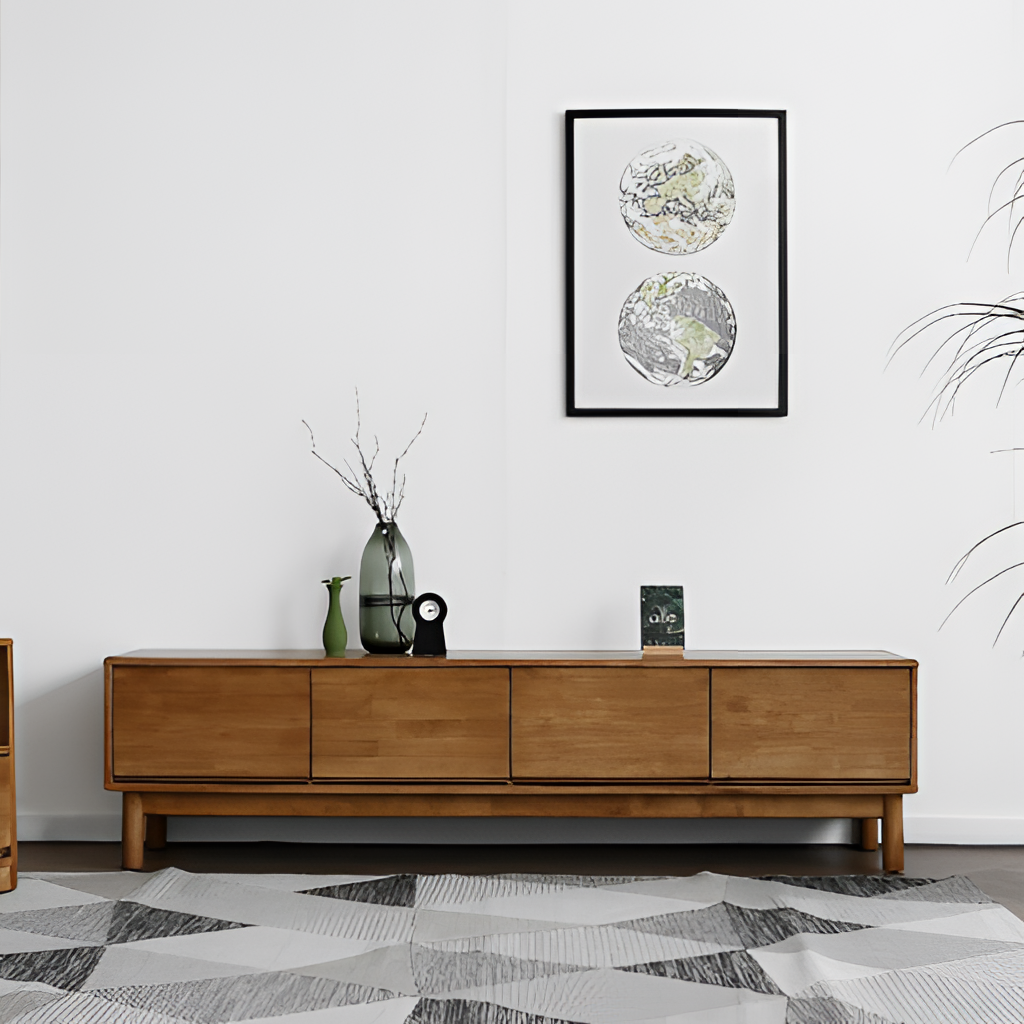
wood sideboard, living room, wood flooring, with plank pattern, white paint wallpaper, with solid pattern, minimalist